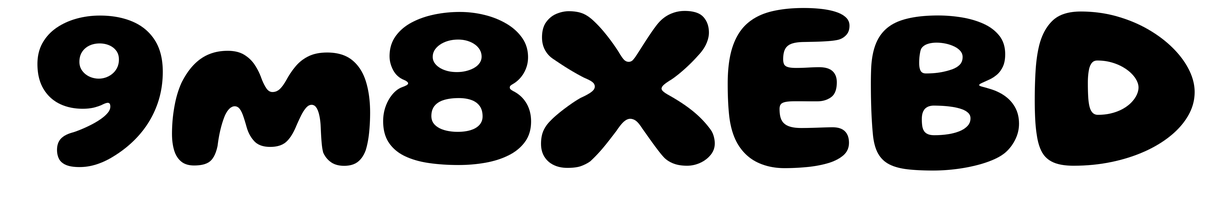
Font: Gluten_Bold